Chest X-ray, PA view. Patient: 54 years old, sex M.
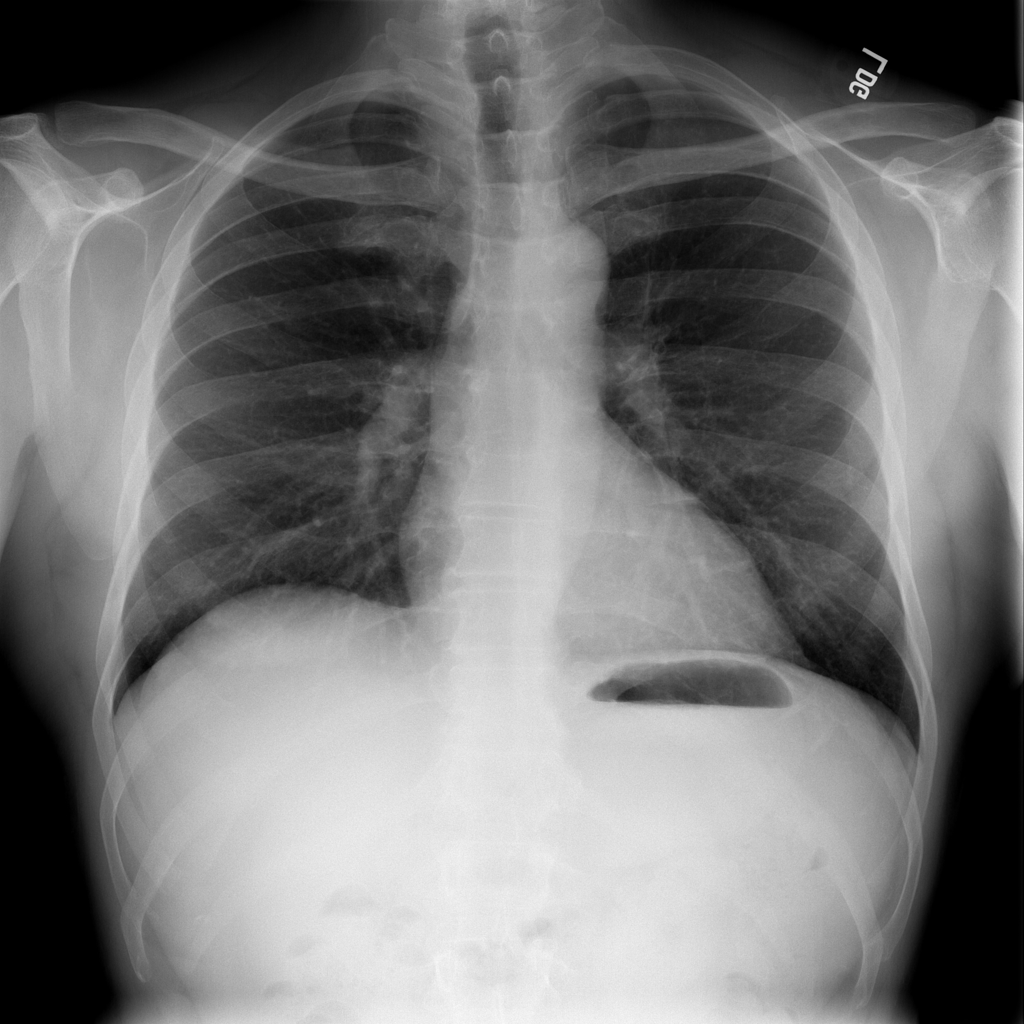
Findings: No Finding